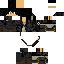
A male human skin with dark skin, wearing brown long hair dressed in a blue hoodie and brown pants, featuring a closed mouth.